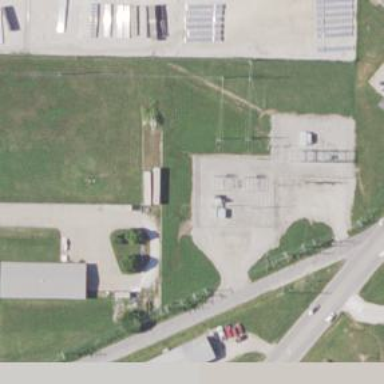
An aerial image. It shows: Power substation.